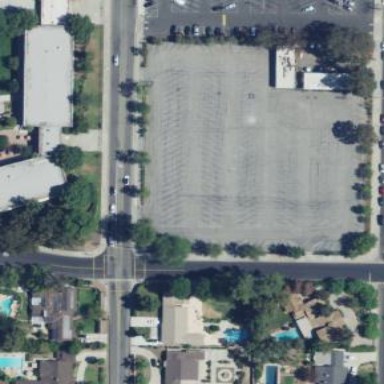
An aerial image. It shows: Parking area next to school.